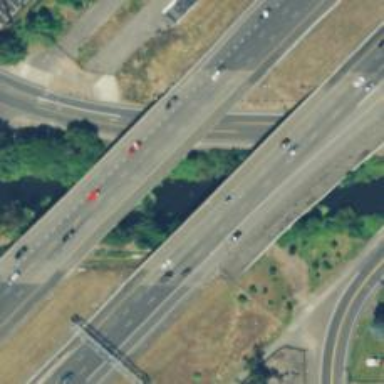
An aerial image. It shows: Bridge that is man-made.